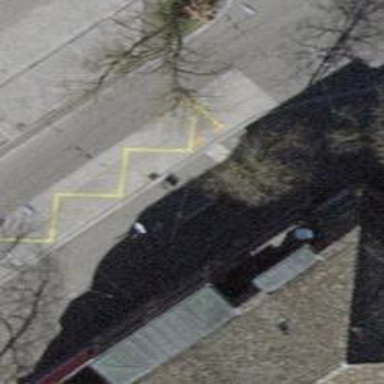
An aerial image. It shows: Platform for public transport on the road.